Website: walmart
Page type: store-pickup
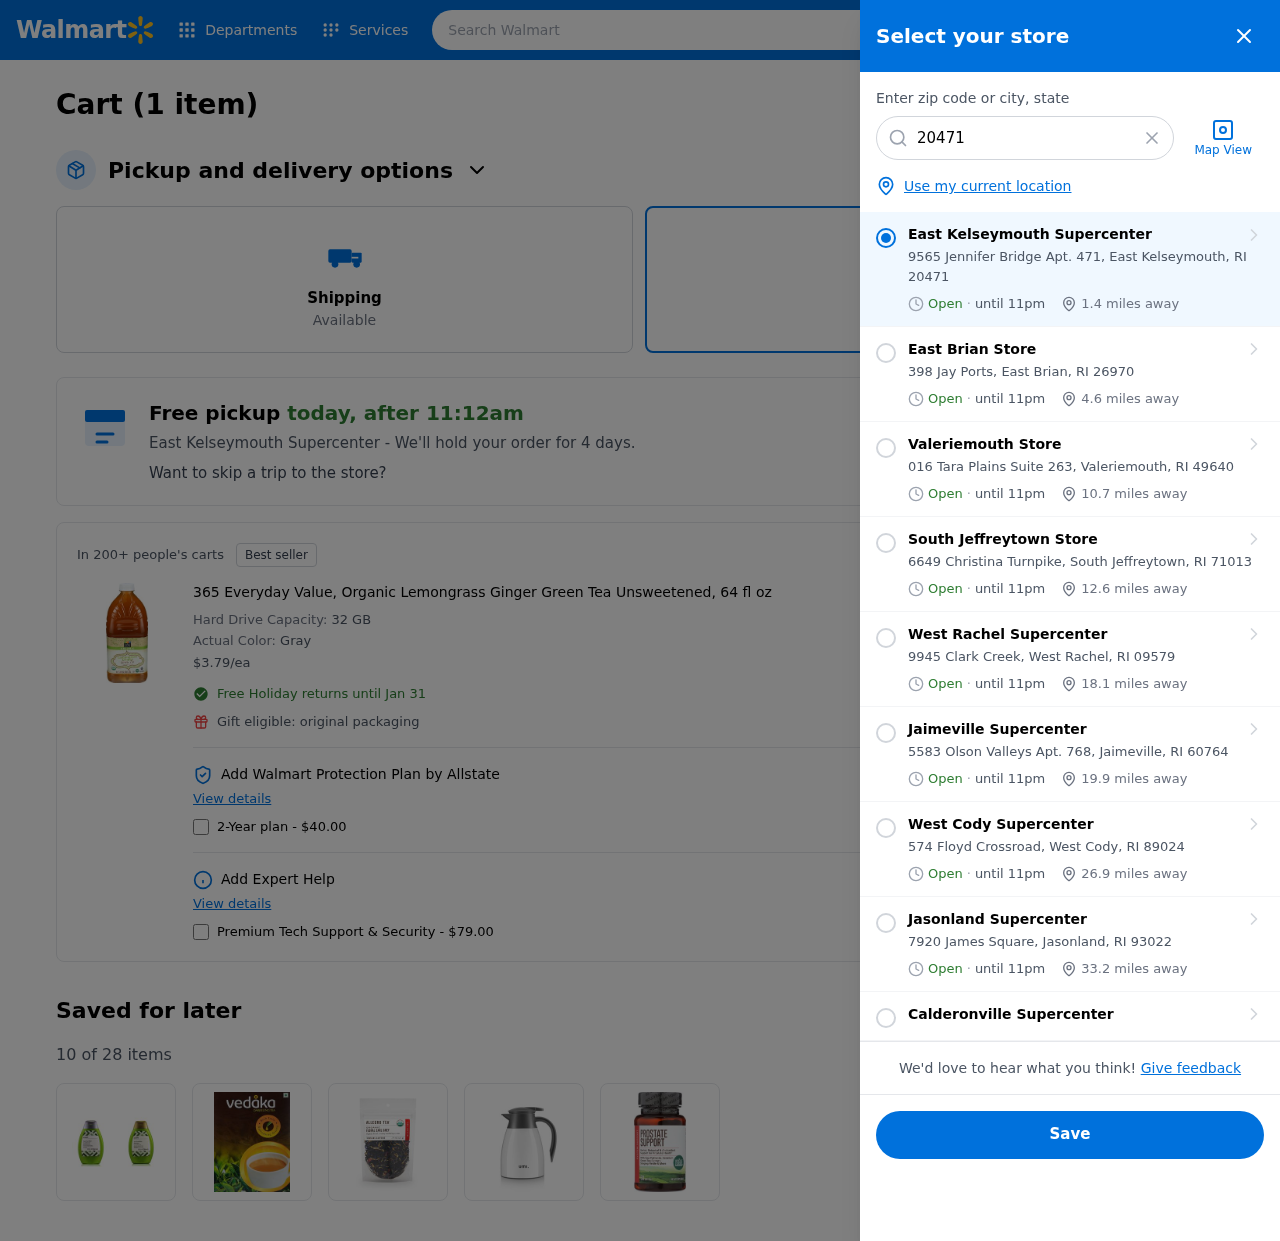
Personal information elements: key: PII_CITY
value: East Kelseymouth
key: PII_CITY
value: East Kelseymouth Supercenter
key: PII_CITY_STATE_ZIP
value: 9565 Jennifer Bridge Apt. 471, East Kelseymouth, RI 20471
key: PII_LOCATION1_CITY
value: East Brian Store
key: PII_LOCATION1_CITY_STATE_ZIP
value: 398 Jay Ports, East Brian, RI 26970
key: PII_LOCATION2_CITY
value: Valeriemouth Store
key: PII_LOCATION2_CITY_STATE_ZIP
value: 016 Tara Plains Suite 263, Valeriemouth, RI 49640
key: PII_LOCATION3_CITY
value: South Jeffreytown Store
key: PII_LOCATION3_CITY_STATE_ZIP
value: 6649 Christina Turnpike, South Jeffreytown, RI 71013
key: PII_LOCATION4_CITY
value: West Rachel Supercenter
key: PII_LOCATION4_CITY_STATE_ZIP
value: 9945 Clark Creek, West Rachel, RI 09579
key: PII_LOCATION5_CITY
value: Jaimeville Supercenter
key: PII_LOCATION5_CITY_STATE_ZIP
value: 5583 Olson Valleys Apt. 768, Jaimeville, RI 60764
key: PII_LOCATION6_CITY
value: West Cody Supercenter
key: PII_LOCATION6_CITY_STATE_ZIP
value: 574 Floyd Crossroad, West Cody, RI 89024
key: PII_LOCATION7_CITY
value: Jasonland Supercenter
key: PII_LOCATION7_CITY_STATE_ZIP
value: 7920 James Square, Jasonland, RI 93022
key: PII_LOCATION8_CITY
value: Calderonville Supercenter
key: PII_POSTCODE
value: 20471
Product elements: key: PRODUCT1_NAME
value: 365 Everyday Value, Organic Lemongrass Ginger Green Tea Unsweetened, 64 fl oz
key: PRODUCT1_PRICE
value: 3.79
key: PRODUCT1_DESC
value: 32 GB
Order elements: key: ORDER_NUM_ITEMS
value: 1
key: ORDER_NUM_ITEMS
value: Cart (1 item)
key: ORDER_DELIVERY_DATE
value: today, after 11:12am
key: ORDER_ITEM1_QUANTITY
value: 1
Search elements: key: HEADER_SEARCH
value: Search Walmart
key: SEARCH_LOCATION
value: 20471